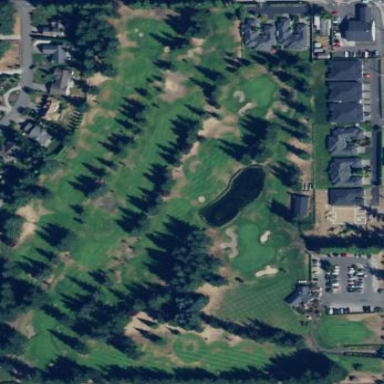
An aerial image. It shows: Golf course surrounded by greenery.